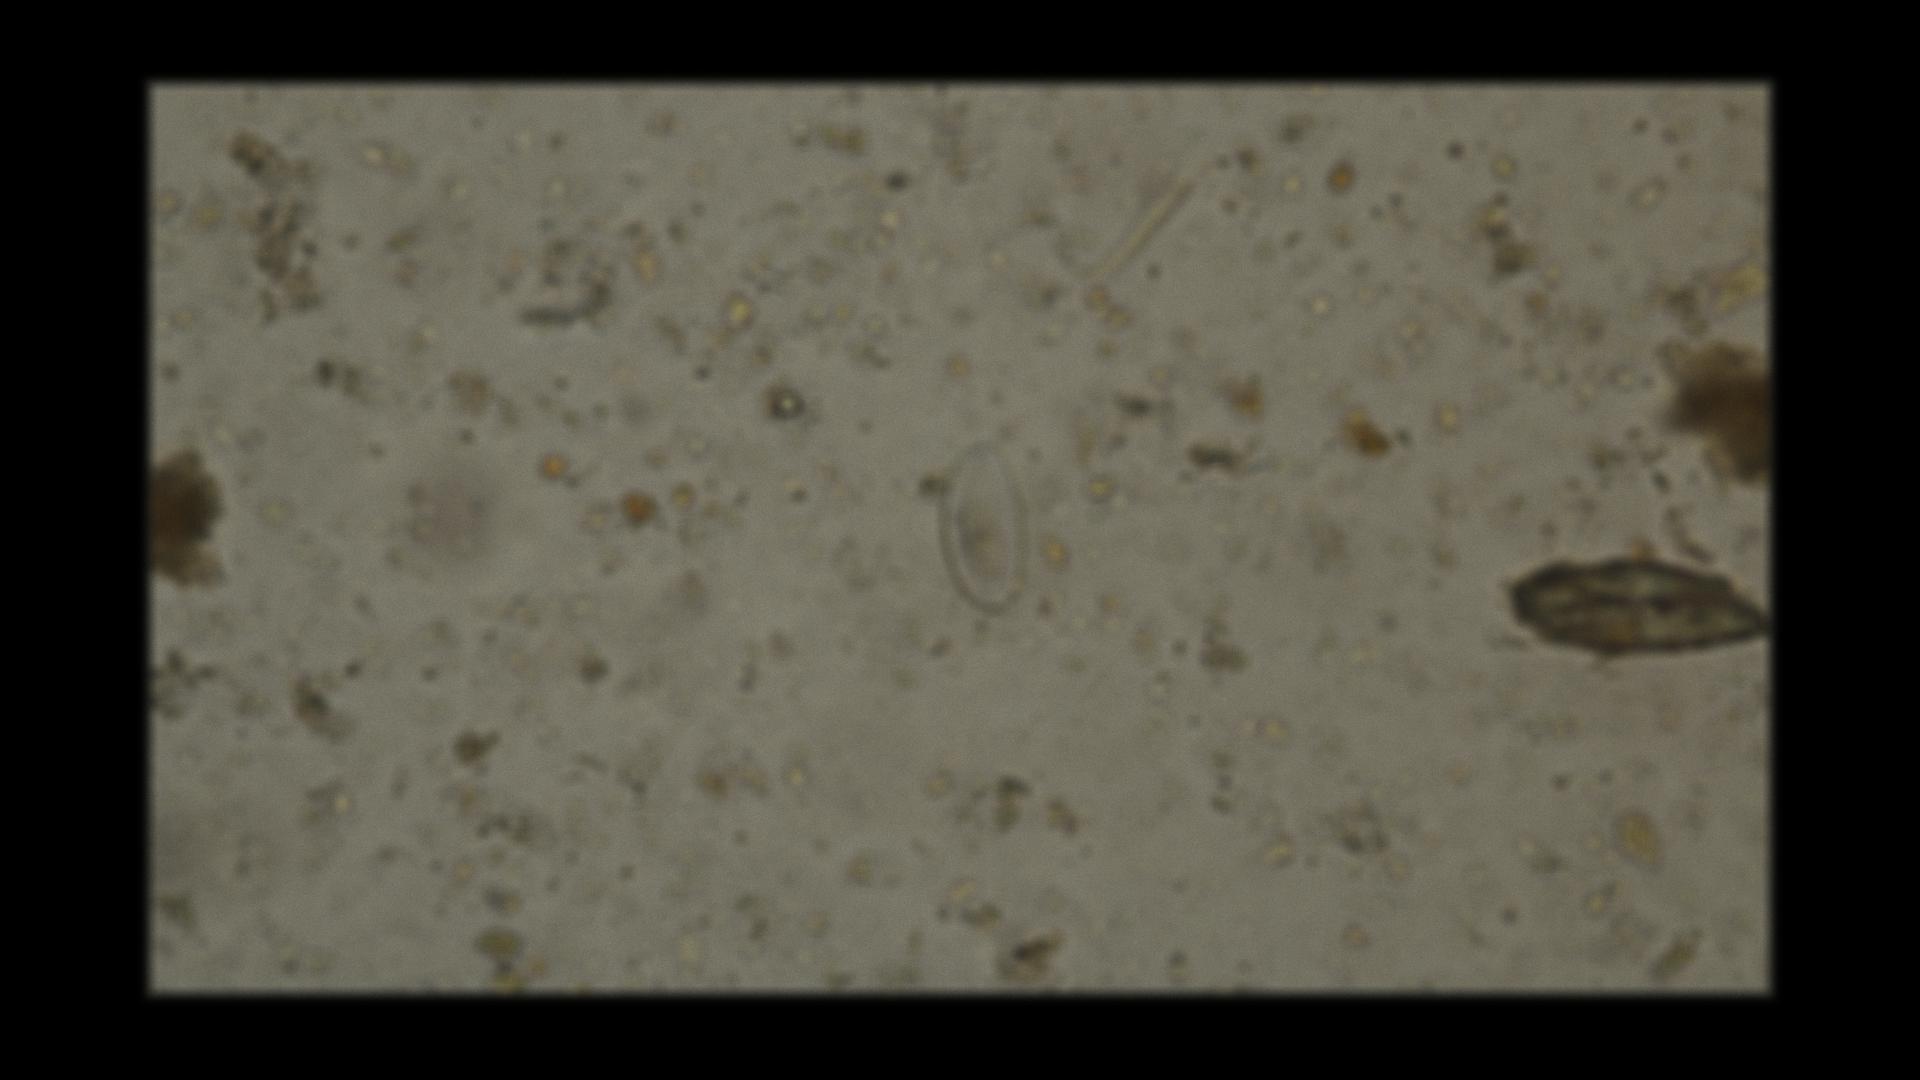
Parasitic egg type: Enterobius vermicularis